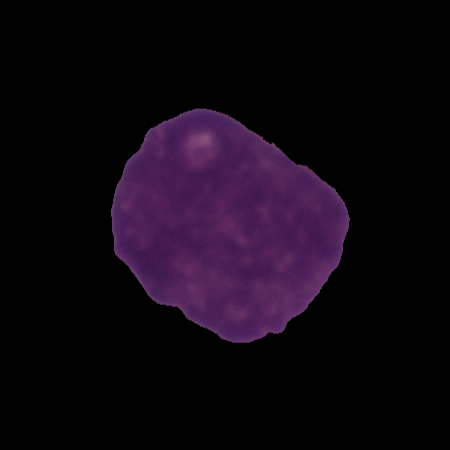
Label: cancer